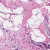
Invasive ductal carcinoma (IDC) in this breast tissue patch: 0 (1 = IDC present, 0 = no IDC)